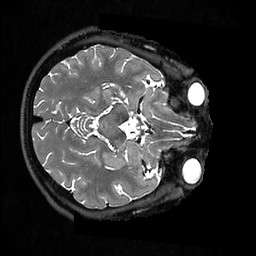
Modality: T2w
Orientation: axial
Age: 32
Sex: male
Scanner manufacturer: ge
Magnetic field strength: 3 T
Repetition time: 3.202 s
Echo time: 0.0671 s